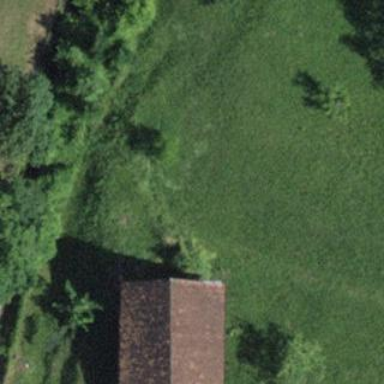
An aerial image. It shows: Cowshed building.